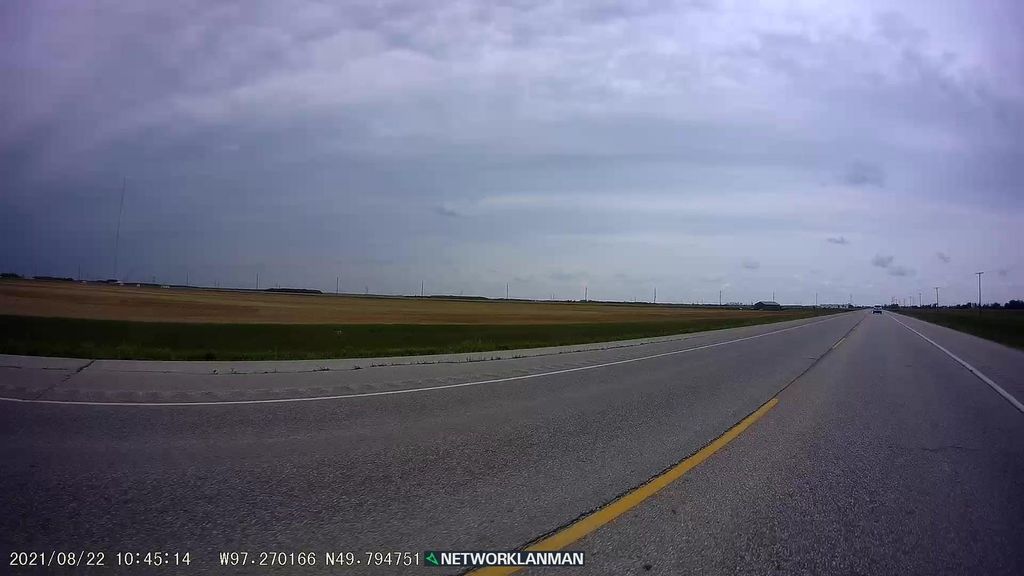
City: winnipeg